Interaction volume radius: 10 \u00c5
Interaction volume height: 35 \u00c5
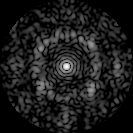
Disorder parameter: 0.6911